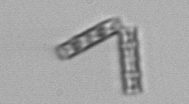
Label: Thalassionema